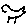
Label: bird